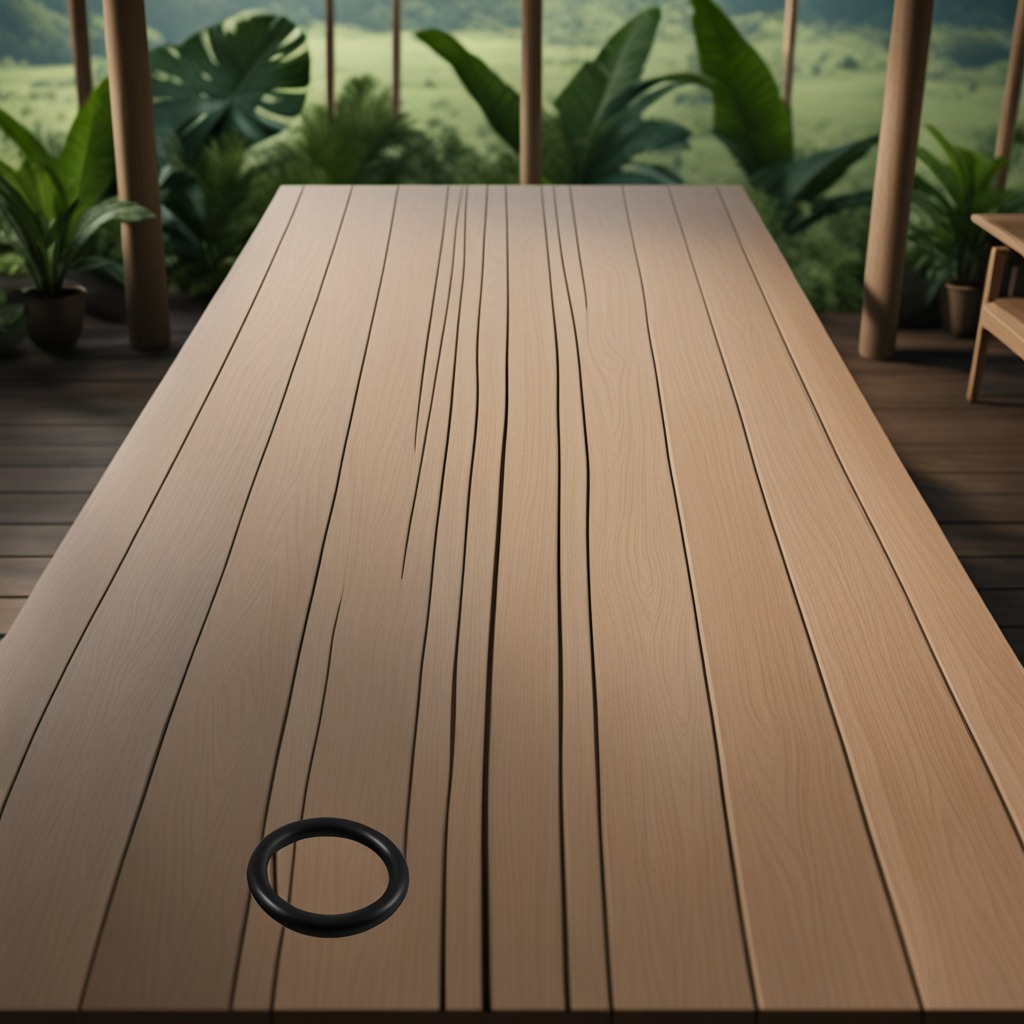
A rubber O-ring is lying on a wooden table inside a jungle field workshop tent humid ambient light worn but